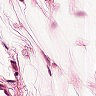
Metastatic tissue present: no